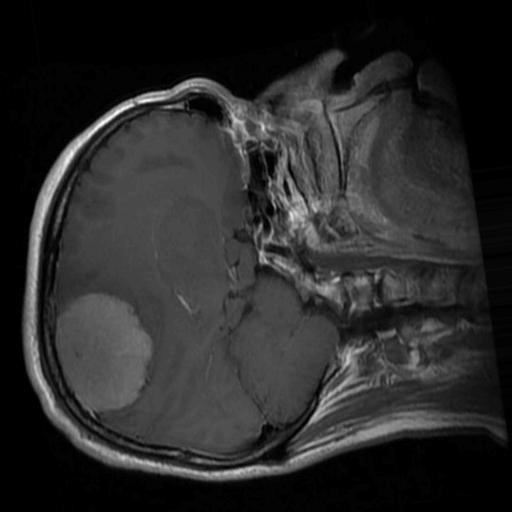
Label: brain_menin